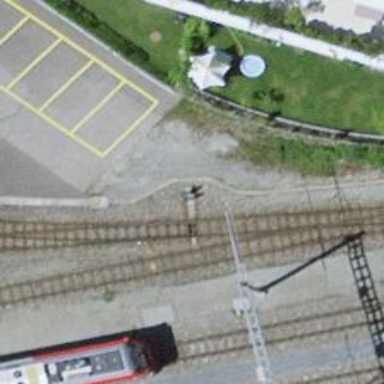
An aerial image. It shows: Railway switch.